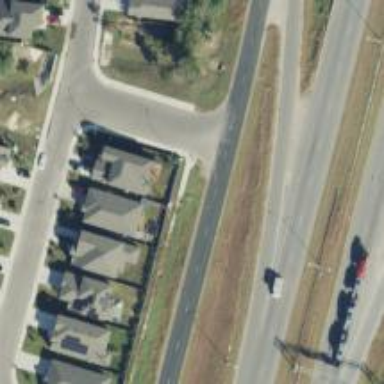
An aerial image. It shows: Secondary road with frontage road alongside.